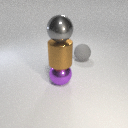
large gray rubber sphere to the right of large purple metal sphere